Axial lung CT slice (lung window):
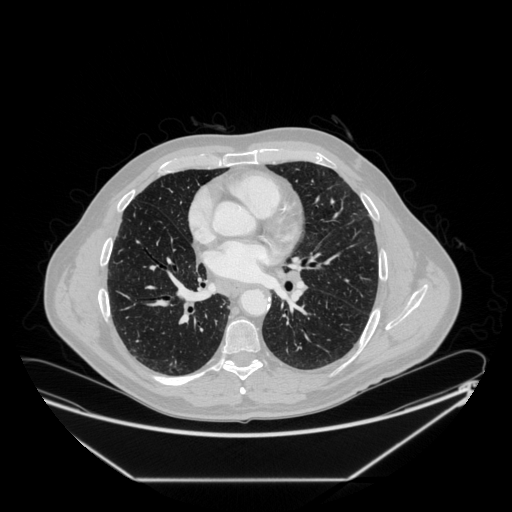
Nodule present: no